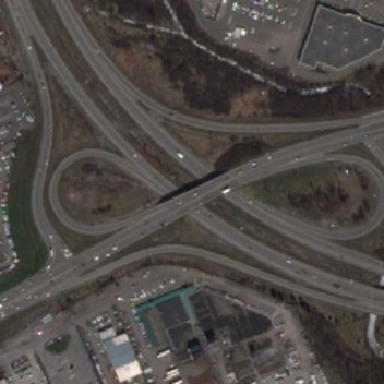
Several buildings and parking lots are near the viaduct .